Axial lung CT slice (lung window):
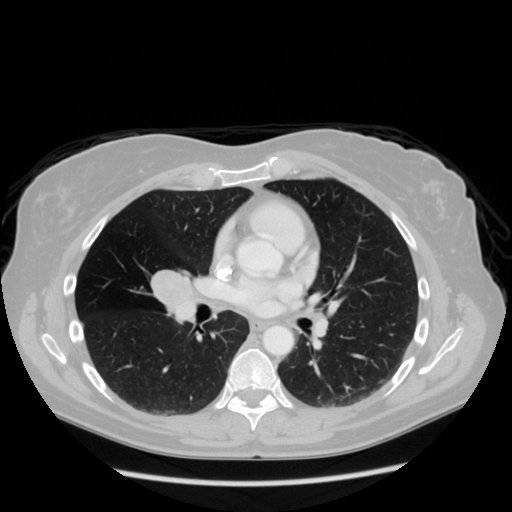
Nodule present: no